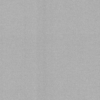
Label: dusty